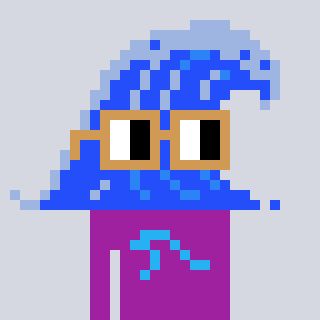
a pixel art character with square brown glasses, a wave-shaped head and a magenta-colored body on a cool background